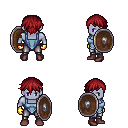
a pixel art fantasy rpg character, male body template, dark elf, purple skin, blue vest, metal pants, brunette short bangs hairstyle, gold gloves, maroon shoes, shield, four views (front, back, left, right), 2x2 character sprite sheet, small pixel art, hard edges, no anti-aliasing